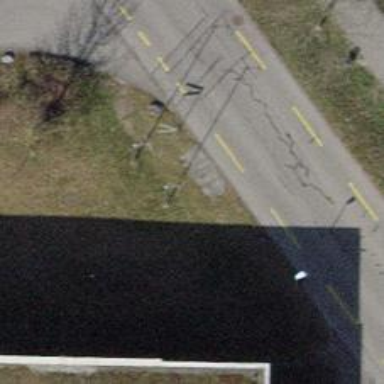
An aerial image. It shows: Flagpole structure.